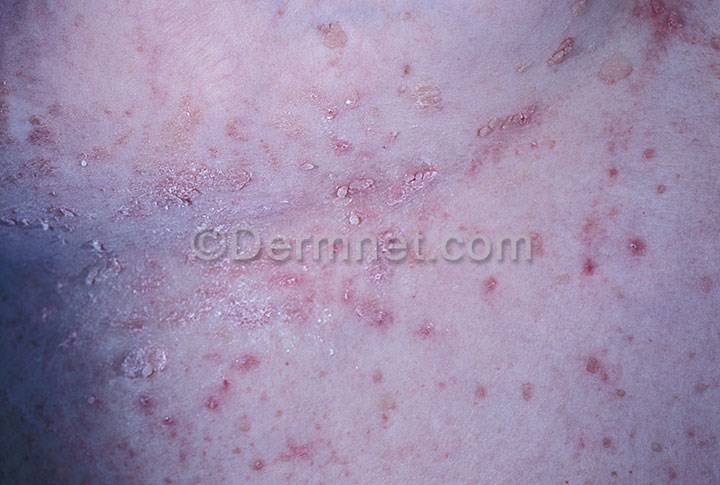
Disease: Tinea Ringworm Candidiasis and other Fungal Infections